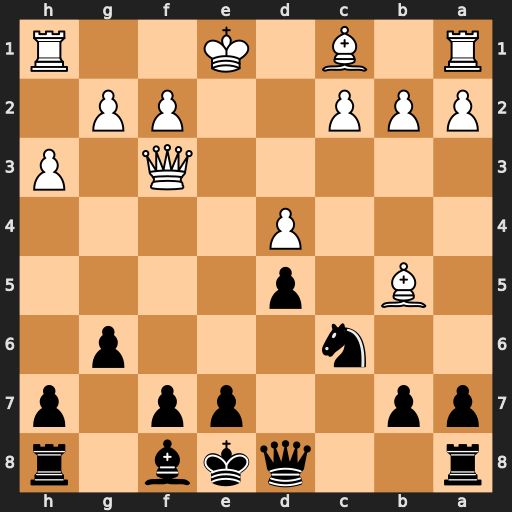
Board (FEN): r2qkb1r/pp2pp1p/2n3p1/1B1p4/3P4/5Q1P/PPP2PP1/R1B1K2R
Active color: b
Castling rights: KQkq
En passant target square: -
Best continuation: Qa5+ c3 Qxb5